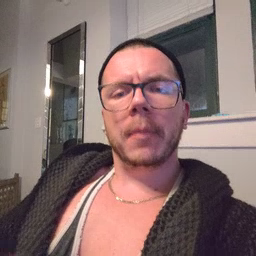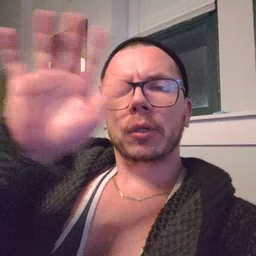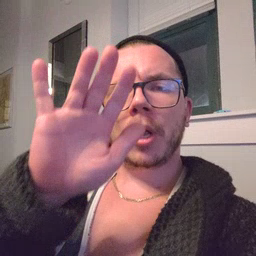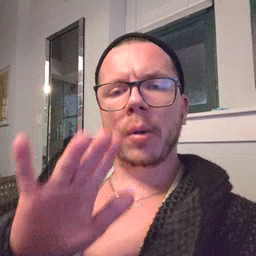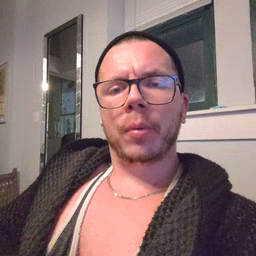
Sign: snow